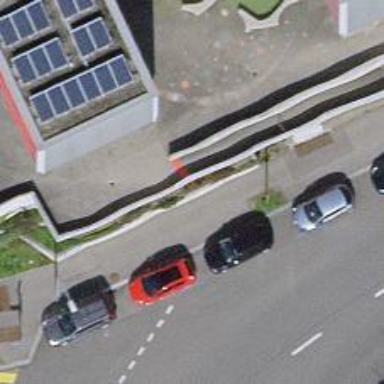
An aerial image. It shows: Cycle barrier.